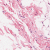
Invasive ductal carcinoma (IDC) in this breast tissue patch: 0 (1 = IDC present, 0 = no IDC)